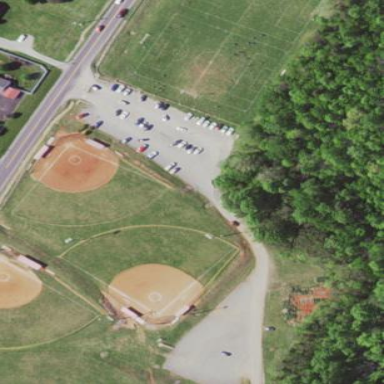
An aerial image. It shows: Baseball pitch for leisure land.